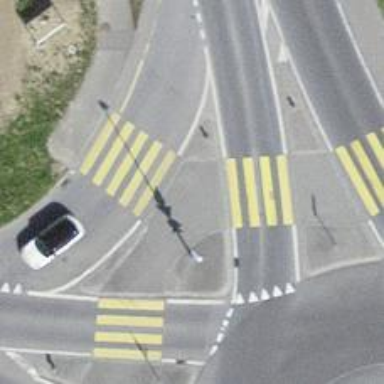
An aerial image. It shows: Traffic calming island.